Question: I am using script template.In this template there is two field source and defer.I have created js folder inside content, inside that i have used script template and in server side i am getting source field and bind it .But i am not able to find how I can use defer field. Can anybody guide me?

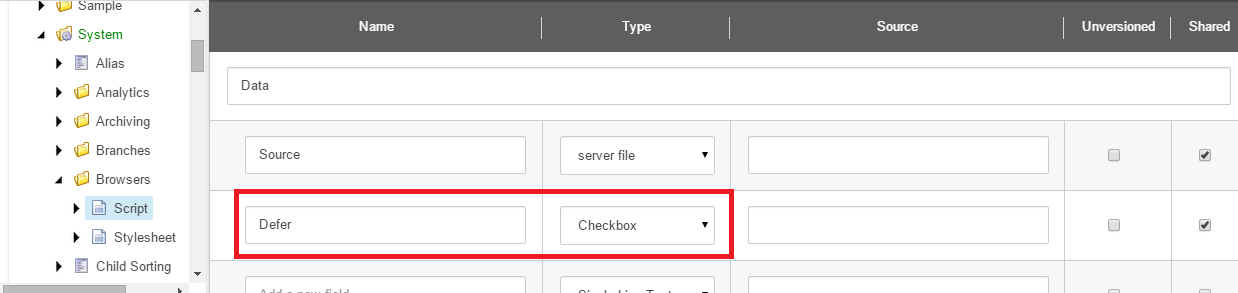
Answer: Normally, I don't use any of the System templates in my own code and given that this template uses a field marked deprecated I would be even less inclined to use it since Sitecore may change or remove it completely in future releases. The field seems quite handy in being able to select files directly from the file system, but also quite dangerous in also allowing users to upload files directly as well. Even more reason not to use this field in my opinion, javascript and css is not your everyday content editor activity.
There are no controls that I know of that will render this field type either that I know of, you will need to handle it yourself.
1. Create a new template to represent your script. You can use a Single-Line Text and Checkbox fields.

1. Create items from the template. Restrict permissions to developers/power users only. You have to enter the exact path yourself. The deprecated server file field stores the underlying data as text anyway.

1. Get the items, loop through them and render on your front-end.
You can use code similar to this. I've assumed you're using Webforms from your previous posts:
'''
<asp:Repeater ID="rptScripts" runat="server" OnItemDataBound="rptScripts_ItemDataBound" >
<ItemTemplate>
<asp:Literal runat="server" ID="litInclude" />
</ItemTemplate>
</asp:Repeater>
'''
'''
private const string script = "<script src="{0}" {1}></script>";
private const string styles = "<link rel="stylesheet" type="text/css" href="{0}">";
protected void Page_Load(object sender, EventArgs e)
{
var items = Sitecore.Context.Database.SelectItems("/sitecore/content/path/to/scripts/*");
rptScripts.DataSource = items;
rptScripts.DataBind();
}
protected void rptScripts_ItemDataBound(object Sender, RepeaterItemEventArgs e)
{
if (e.Item.ItemType == ListItemType.Item || e.Item.ItemType == ListItemType.AlternatingItem)
{
var item = (Sitecore.Data.Items.Item)e.Item.DataItem;
var ctrl = (System.Web.UI.WebControls.Literal)e.Item.FindControl("litInclude");
ctrl.Text = GetMarkup(item);
}
}
private string GetMarkup(Sitecore.Data.Items.Item item)
{
if (item.TemplateName == "Javascript")
{
string defer = (MainUtil.GetBool(item["Defer"], false)) ? "defer" : string.empty;
return script.FormatWith(item["Source"], defer);
}
else if (item.TemplateName == "Stylesheet")
{
return styles.FormatWith(item["Source"]);
}
return string.empty;
}
'''
You would be better creating bundles, or to create theme packs (sets of javascripts and css) which the user can select using a droplink field. This will give the user flexibility to select different styling but keeping everything within brand guidelines.